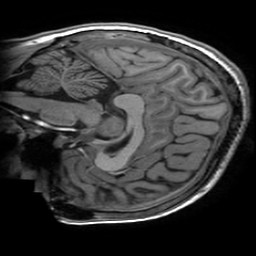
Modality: T1w
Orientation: sagittal
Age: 30
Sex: female
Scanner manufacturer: ge
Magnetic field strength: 3 T
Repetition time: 0.00724 s
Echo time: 0.0027 s